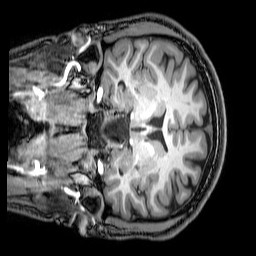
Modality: T1w
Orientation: coronal
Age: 22
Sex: male